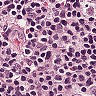
Metastatic tissue present: no